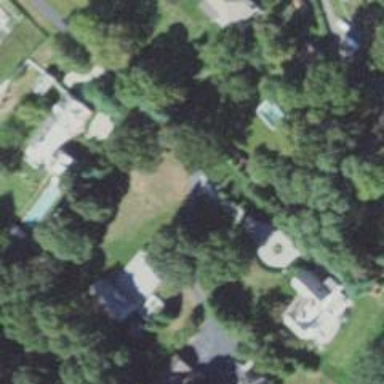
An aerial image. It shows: Residential driveway.